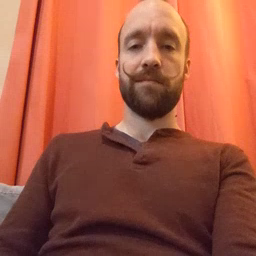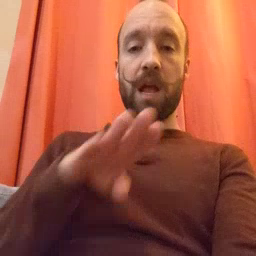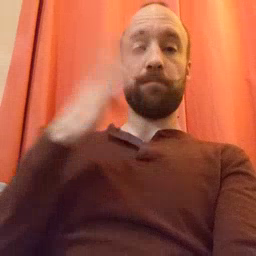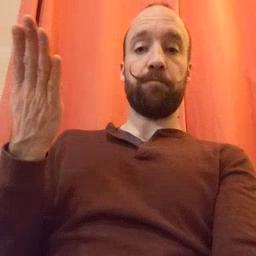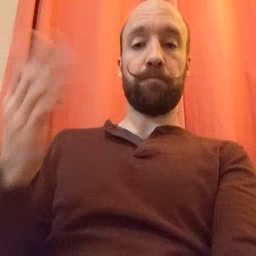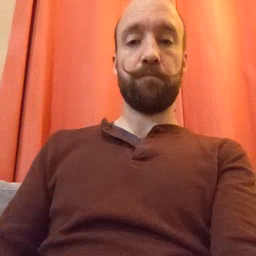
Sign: open